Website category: sports
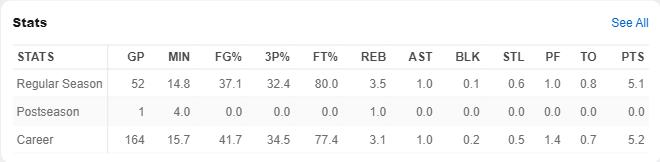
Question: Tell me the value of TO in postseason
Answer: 0.0

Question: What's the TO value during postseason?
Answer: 0.0

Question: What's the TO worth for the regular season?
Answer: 0.8

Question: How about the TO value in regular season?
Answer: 0.8

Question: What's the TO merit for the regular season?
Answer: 0.8

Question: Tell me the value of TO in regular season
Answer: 0.8

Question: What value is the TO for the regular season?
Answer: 0.8

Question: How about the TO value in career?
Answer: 0.7

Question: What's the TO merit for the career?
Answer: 0.7

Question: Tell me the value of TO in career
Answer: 0.7

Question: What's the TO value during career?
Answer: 0.7

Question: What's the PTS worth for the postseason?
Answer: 0.0

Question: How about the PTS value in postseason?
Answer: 0.0

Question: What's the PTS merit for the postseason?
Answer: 0.0

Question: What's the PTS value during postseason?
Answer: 0.0

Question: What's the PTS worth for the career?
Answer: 5.2

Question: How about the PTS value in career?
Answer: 5.2

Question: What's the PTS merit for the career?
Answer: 5.2

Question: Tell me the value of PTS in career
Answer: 5.2

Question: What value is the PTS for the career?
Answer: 5.2

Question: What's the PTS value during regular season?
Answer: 5.1

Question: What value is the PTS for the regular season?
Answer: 5.1